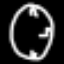
Label: clock